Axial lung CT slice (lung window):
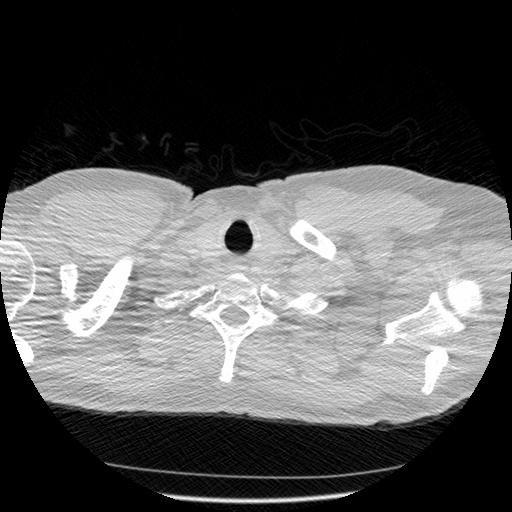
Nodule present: no